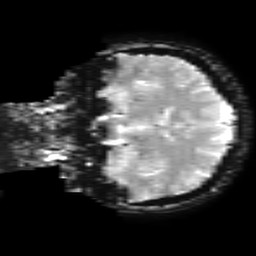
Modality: T2starw
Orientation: coronal
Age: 45
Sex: female
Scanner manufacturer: ge
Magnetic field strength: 3 T
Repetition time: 0.65 s
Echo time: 0.02 s